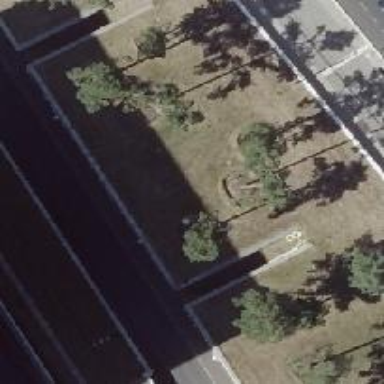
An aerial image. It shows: Evergreen needle-leaved tree.